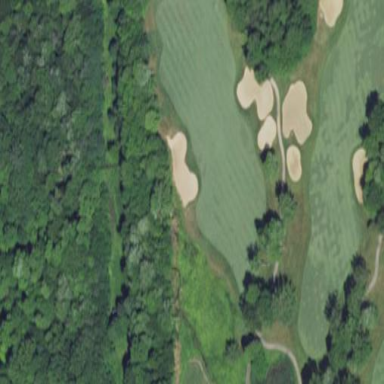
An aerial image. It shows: Grassy area designated as golf fairway.